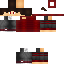
A male human skin with medium skin, wearing brown long hair dressed in a red hoodie and red pants, featuring a closed mouth.